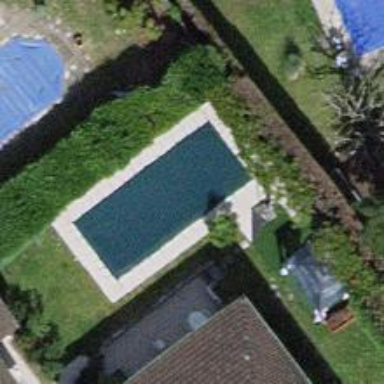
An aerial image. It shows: Swimming pool located in leisure land.